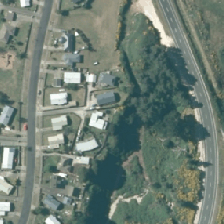
Land cover: low_producing_grassland